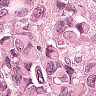
Metastatic tissue present: yes